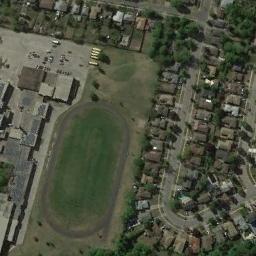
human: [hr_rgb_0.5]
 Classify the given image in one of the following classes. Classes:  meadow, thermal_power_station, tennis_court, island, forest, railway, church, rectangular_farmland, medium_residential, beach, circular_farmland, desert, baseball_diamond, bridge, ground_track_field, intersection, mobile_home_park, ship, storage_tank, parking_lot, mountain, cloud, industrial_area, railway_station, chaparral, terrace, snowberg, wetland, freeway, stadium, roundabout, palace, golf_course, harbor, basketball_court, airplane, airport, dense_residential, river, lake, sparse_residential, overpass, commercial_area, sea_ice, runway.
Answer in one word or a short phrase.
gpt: ground_track_field